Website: home-depot
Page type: payment
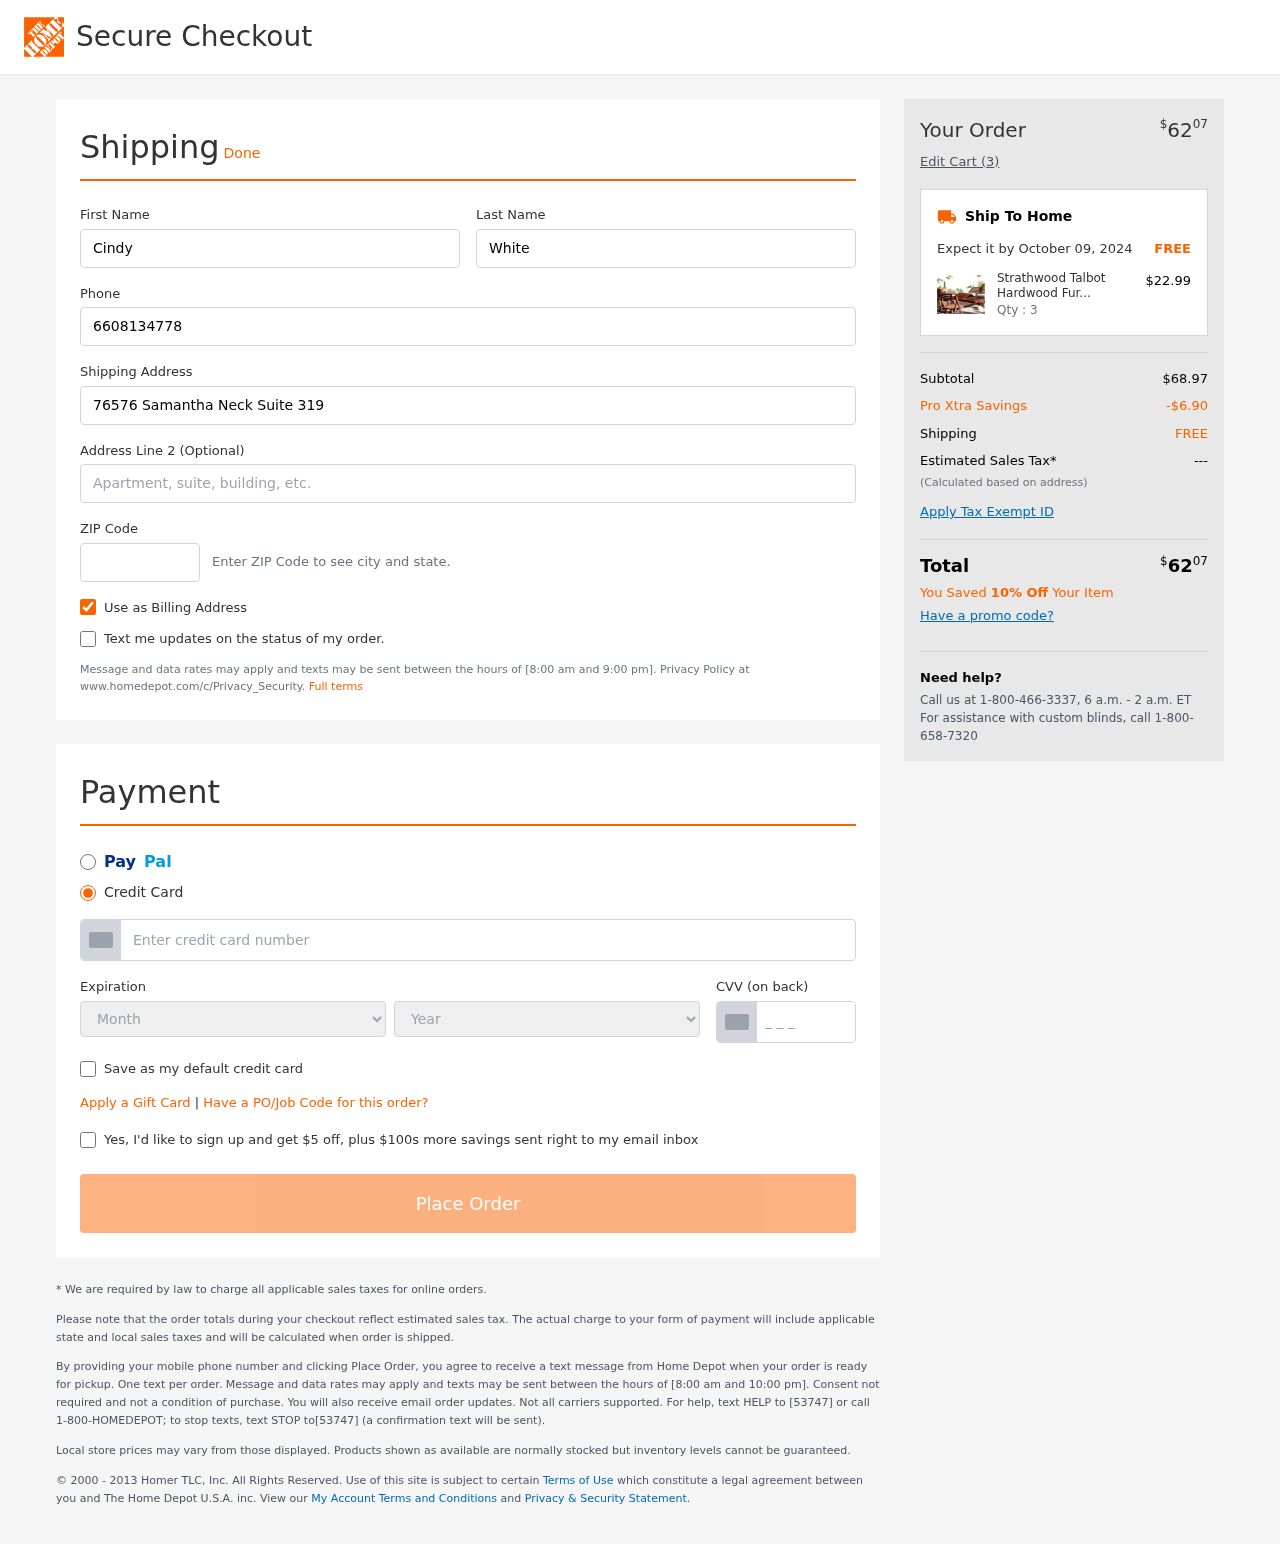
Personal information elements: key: PII_CARD_CVV
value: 471
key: PII_CARD_EXPIRY_MONTH
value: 01
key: PII_CARD_EXPIRY_YEAR
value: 27
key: PII_CARD_NUMBER
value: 4895 3263 8902 1998
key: PII_FIRSTNAME
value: Cindy
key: PII_LASTNAME
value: White
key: PII_PHONE
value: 6608134778
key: PII_POSTCODE
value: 01970
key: PII_STREET
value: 76576 Samantha Neck Suite 319
Product elements: key: PRODUCT1_NAME
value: Strathwood Talbot Hardwood Furniture Collection
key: PRODUCT1_PRICE
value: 22.99
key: PRODUCT1_QUANTITY
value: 3
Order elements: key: ORDER_TOTAL
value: $6207
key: ORDER_NUM_ITEMS
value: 3
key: ORDER_DELIVERY_DATE
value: October 09, 2024
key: ORDER_SUBTOTAL
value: $68.97
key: ORDER_DISCOUNT
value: -$6.90
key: ORDER_SHIPPING_COST
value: FREE